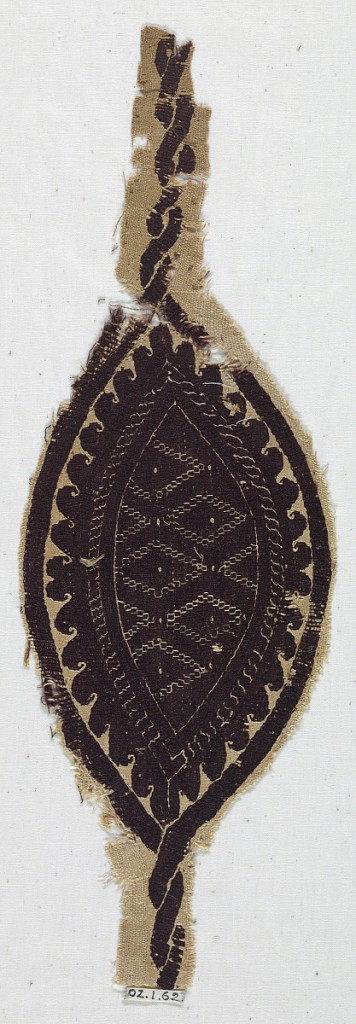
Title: Fragment
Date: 3rd–4th century
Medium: Warp; S-spun linen. Wefts; S-spun linen, S-spun wool. Technique: slit tapestry with supplementary weft wrapping.
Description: Oval medallion of a leaf tapering to a twist at each end.